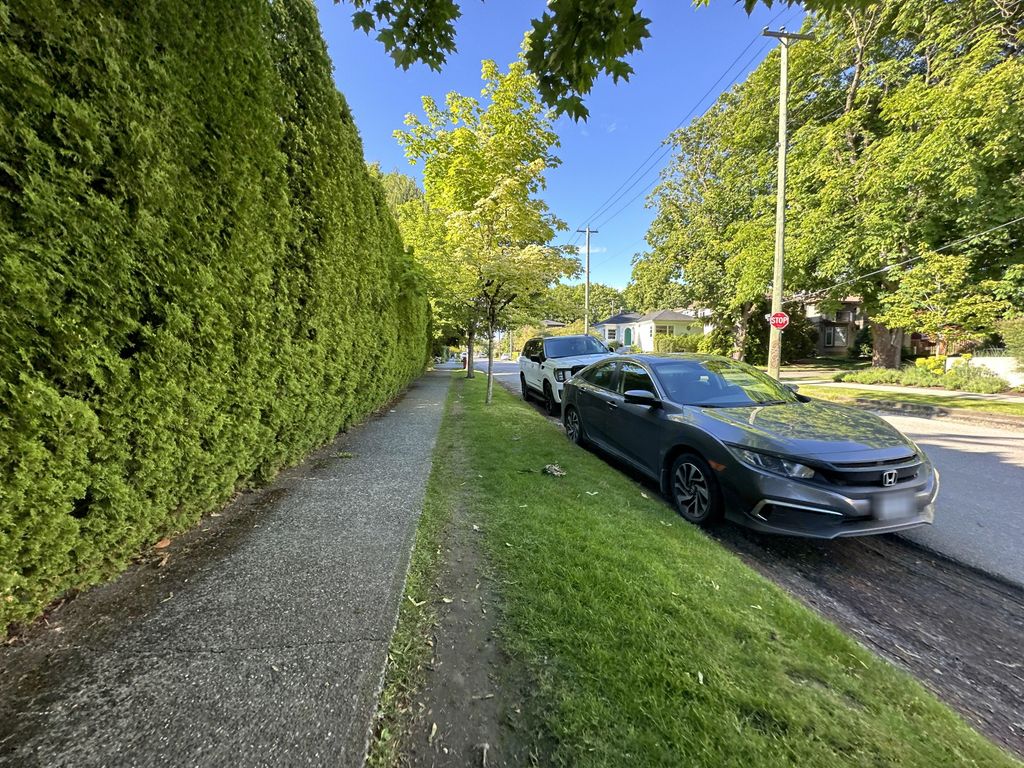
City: vancouver